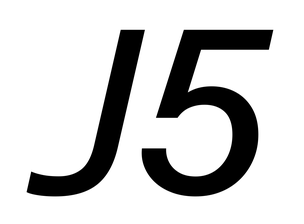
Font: InstrumentSans-Italic_Medium_Italic